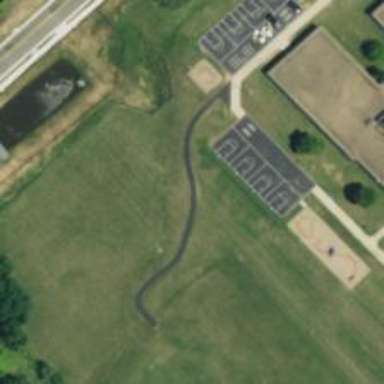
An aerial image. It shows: Asphalt footway.